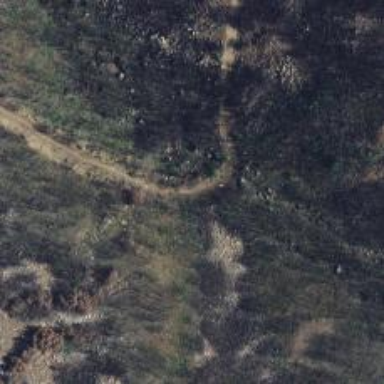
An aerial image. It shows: Path.